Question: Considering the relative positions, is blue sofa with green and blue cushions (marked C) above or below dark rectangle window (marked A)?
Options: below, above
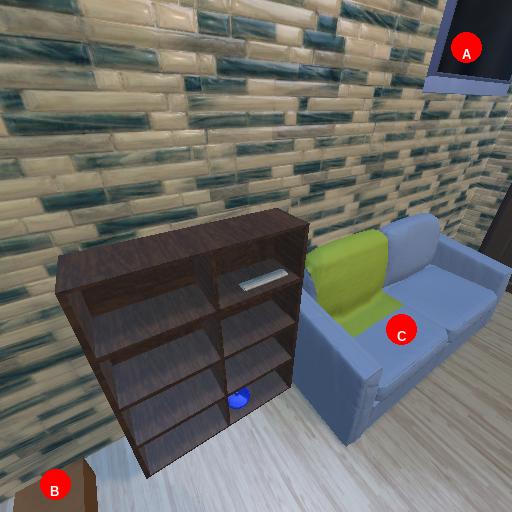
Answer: below